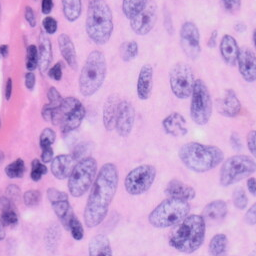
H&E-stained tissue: Skin